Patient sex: F
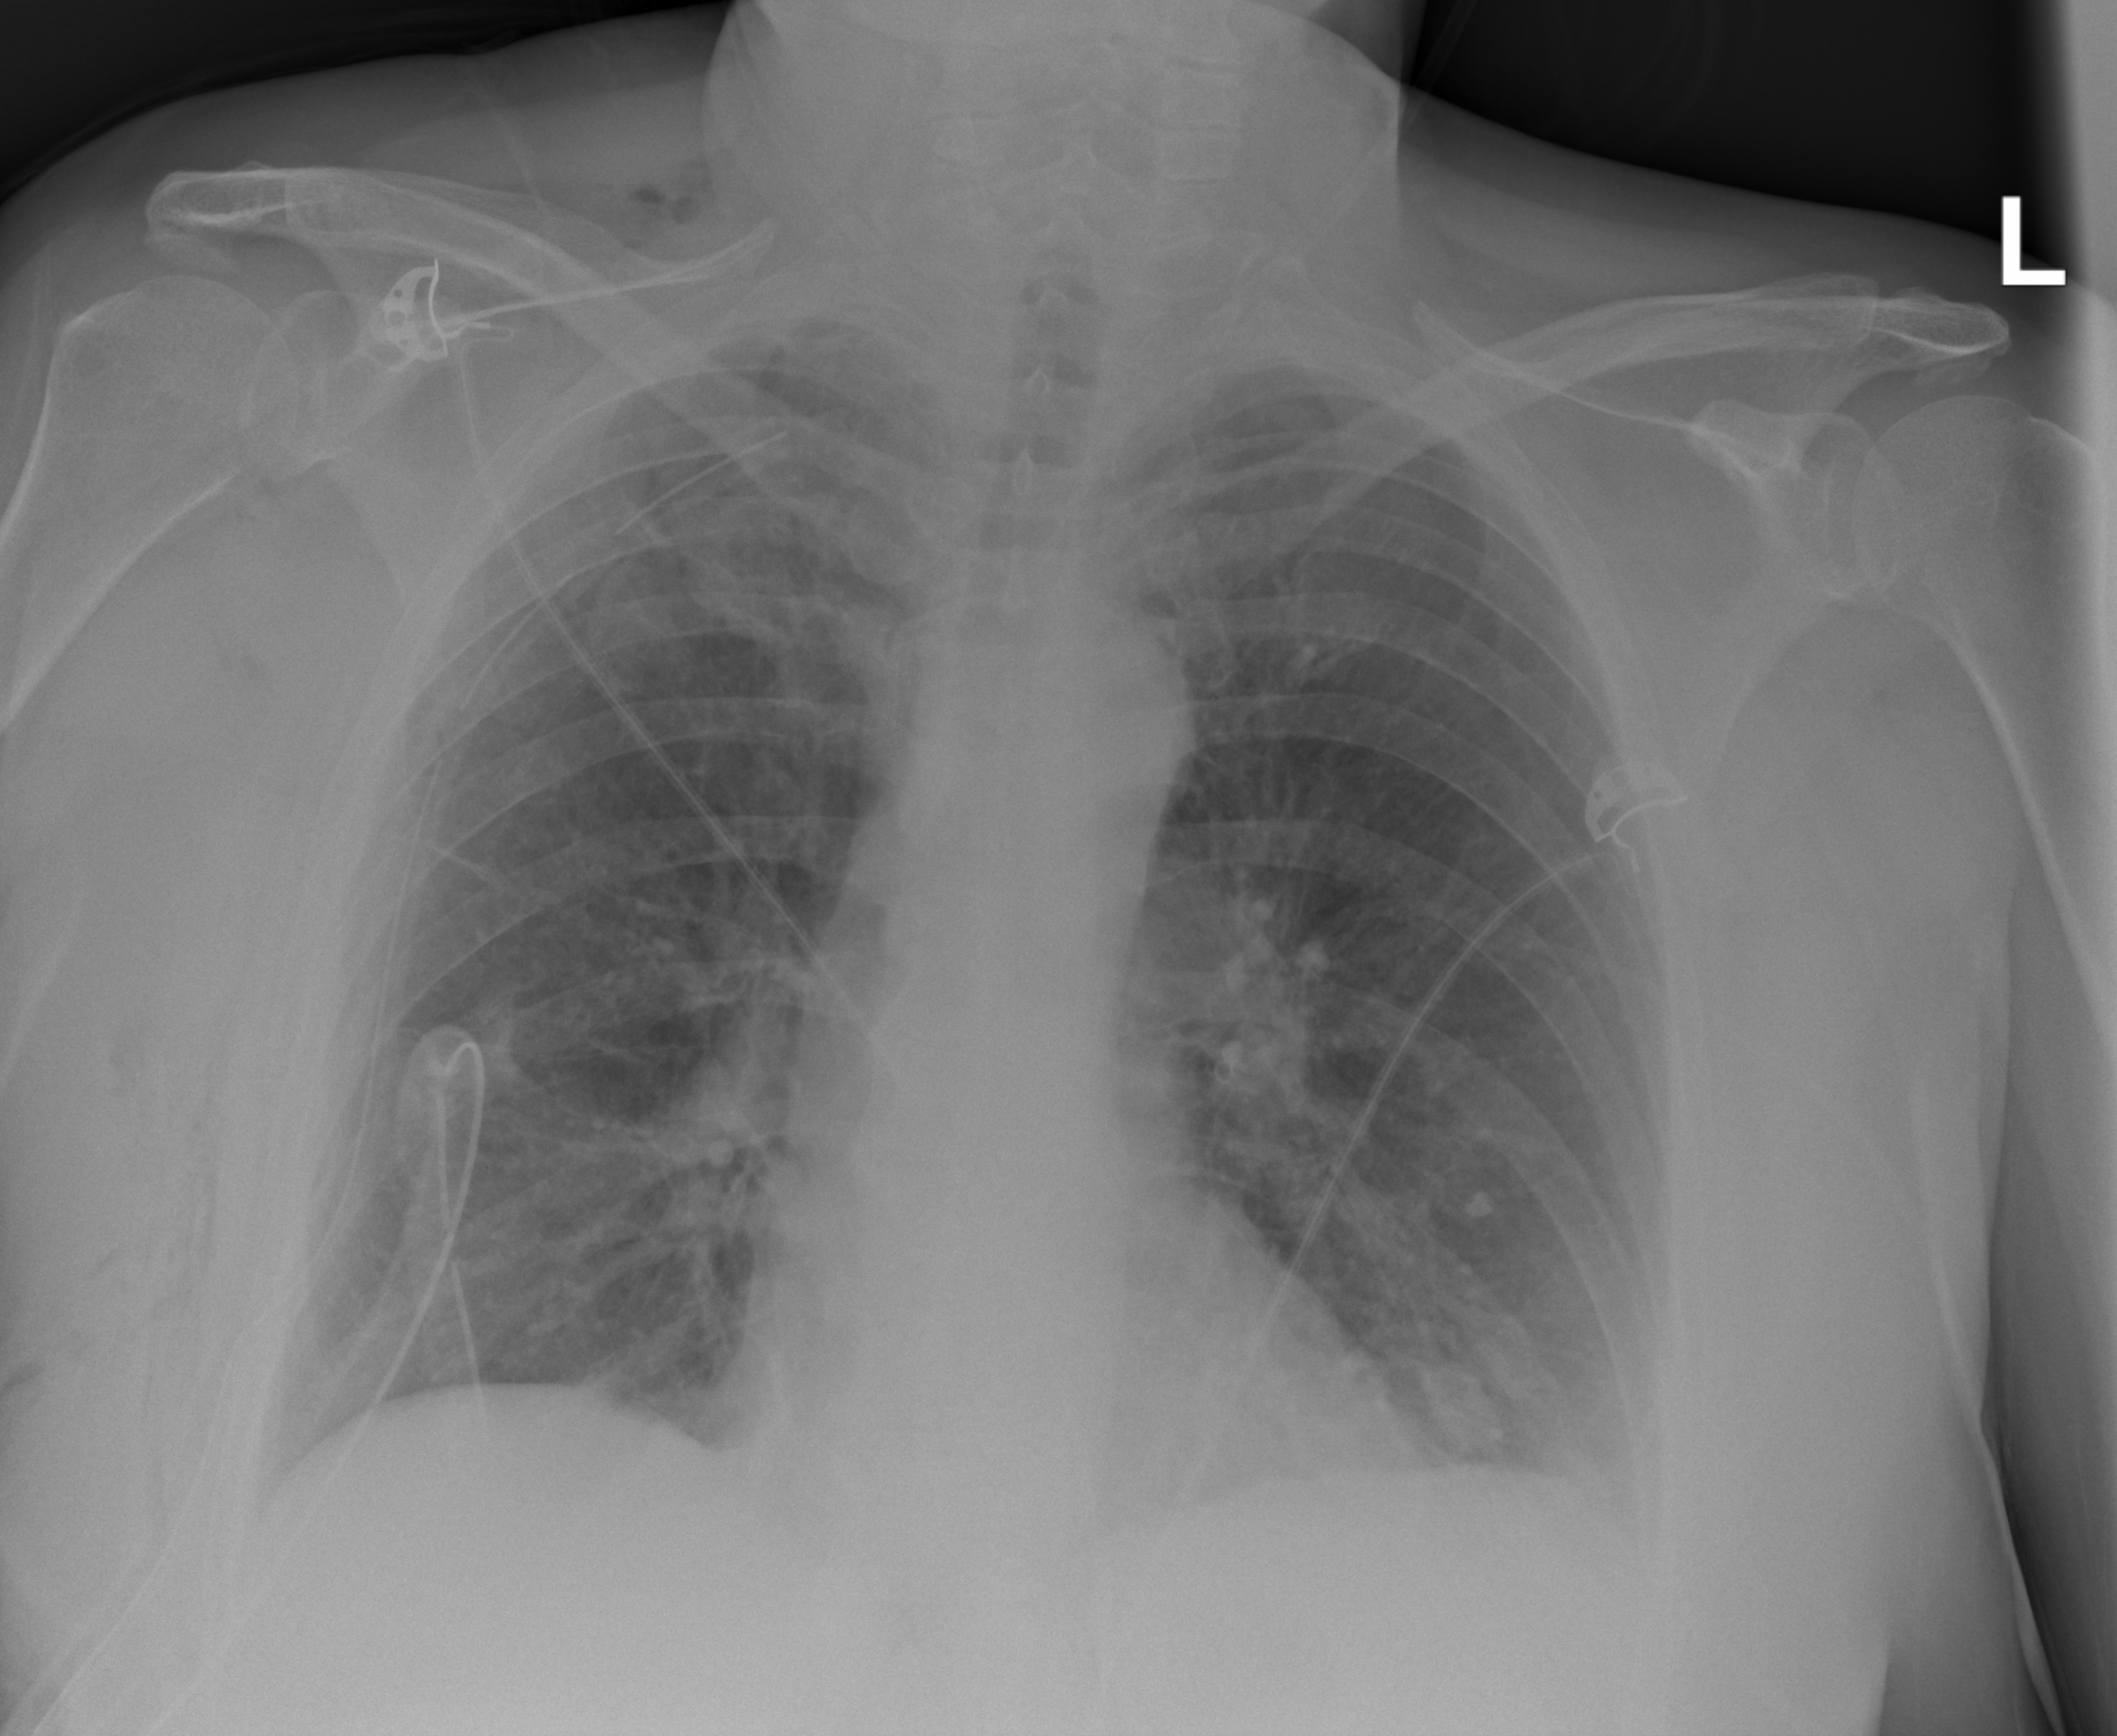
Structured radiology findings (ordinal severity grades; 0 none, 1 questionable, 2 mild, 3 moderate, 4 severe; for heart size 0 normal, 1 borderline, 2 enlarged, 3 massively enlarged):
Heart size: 0
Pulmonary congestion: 0
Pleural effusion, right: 0
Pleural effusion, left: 0
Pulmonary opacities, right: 0
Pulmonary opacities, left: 0
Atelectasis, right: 2
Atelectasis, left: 2